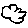
Label: cloud